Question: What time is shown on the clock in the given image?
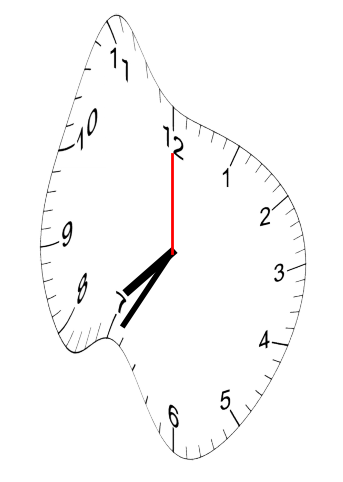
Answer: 07:35:00